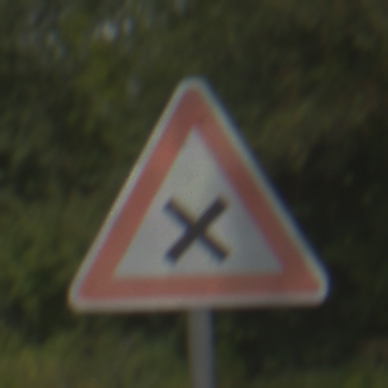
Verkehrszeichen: KreuzungOderEinmuendung
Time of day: Midday
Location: Outdoor (Suburban)
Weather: PartlyCloudy
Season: Summer
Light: Natural